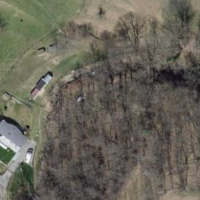
EUNIS habitat code: 41
Species observed at this site:
Aruncus dioicus
Lamium galeobdolon